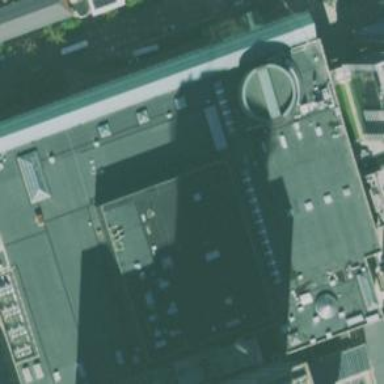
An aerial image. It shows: Building with gabled roof.